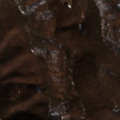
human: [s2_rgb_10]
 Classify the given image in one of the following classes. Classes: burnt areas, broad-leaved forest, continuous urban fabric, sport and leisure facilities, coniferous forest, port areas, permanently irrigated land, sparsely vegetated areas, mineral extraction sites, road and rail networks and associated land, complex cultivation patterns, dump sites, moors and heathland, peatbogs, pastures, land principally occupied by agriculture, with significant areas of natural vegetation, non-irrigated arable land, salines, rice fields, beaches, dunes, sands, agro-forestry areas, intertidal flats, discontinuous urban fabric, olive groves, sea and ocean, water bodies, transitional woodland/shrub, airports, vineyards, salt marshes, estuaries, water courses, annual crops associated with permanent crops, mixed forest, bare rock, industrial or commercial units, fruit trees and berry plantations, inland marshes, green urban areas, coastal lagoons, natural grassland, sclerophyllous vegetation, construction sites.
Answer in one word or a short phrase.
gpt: broad-leaved forest